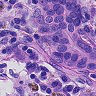
Metastatic tissue present: yes